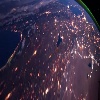
Label: land